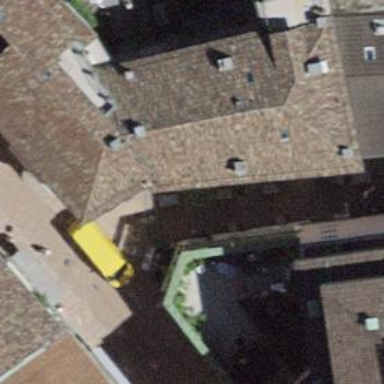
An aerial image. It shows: Restaurant.